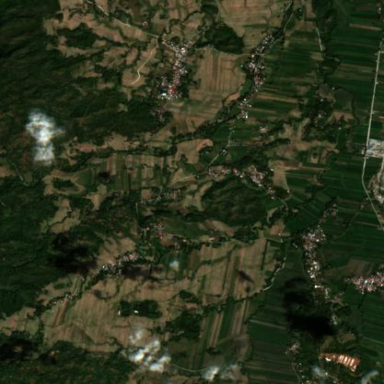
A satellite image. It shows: Village.